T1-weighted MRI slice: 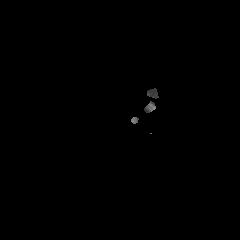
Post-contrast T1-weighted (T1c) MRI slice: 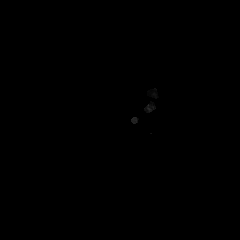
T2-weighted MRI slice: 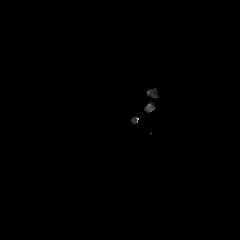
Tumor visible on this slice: no